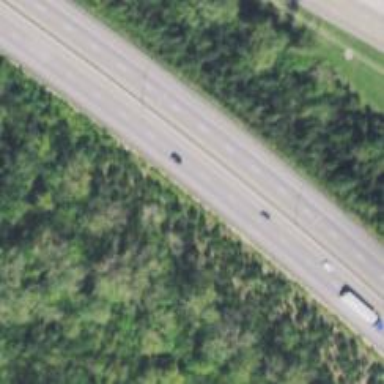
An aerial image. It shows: Motorway with embankment.